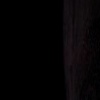
Label: space